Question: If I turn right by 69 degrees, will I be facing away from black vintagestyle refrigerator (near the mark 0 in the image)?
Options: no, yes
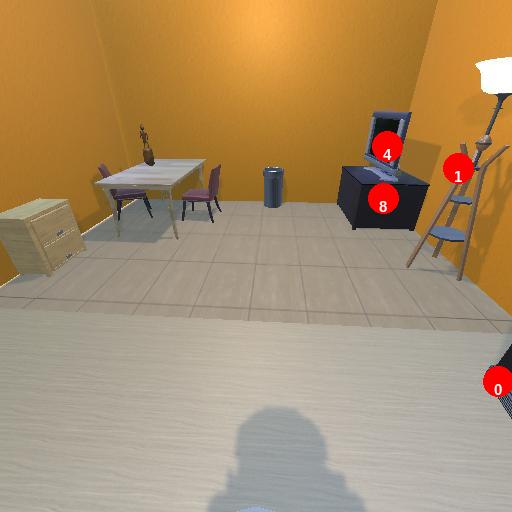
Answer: no